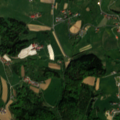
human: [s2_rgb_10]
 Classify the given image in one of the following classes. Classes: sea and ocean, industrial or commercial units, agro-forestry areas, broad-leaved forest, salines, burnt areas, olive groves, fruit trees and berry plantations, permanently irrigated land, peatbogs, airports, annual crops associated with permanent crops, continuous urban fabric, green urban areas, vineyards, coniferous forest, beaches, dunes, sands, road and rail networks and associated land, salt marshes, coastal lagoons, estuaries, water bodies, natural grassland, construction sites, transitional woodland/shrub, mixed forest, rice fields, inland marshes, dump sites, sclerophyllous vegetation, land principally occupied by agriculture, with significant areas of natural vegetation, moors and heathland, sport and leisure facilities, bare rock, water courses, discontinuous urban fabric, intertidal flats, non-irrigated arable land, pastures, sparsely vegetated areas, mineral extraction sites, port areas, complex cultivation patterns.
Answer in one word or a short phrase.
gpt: pastures, complex cultivation patterns, broad-leaved forest